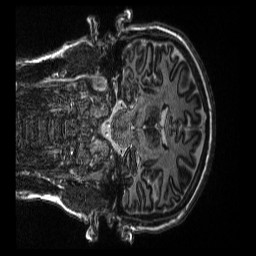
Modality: T1w
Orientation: coronal
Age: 40
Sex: female
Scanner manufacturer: siemens
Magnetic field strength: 3 T
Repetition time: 5 s
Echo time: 0.00298 s